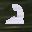
Label: 2